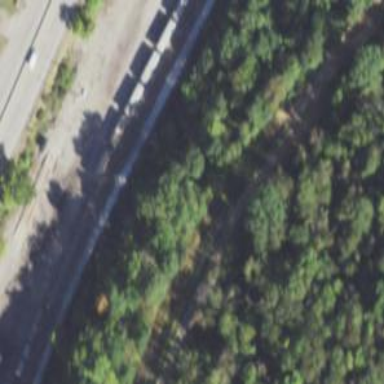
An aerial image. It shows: Abandoned railway.